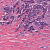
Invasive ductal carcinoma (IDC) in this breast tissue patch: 1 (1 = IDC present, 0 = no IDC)